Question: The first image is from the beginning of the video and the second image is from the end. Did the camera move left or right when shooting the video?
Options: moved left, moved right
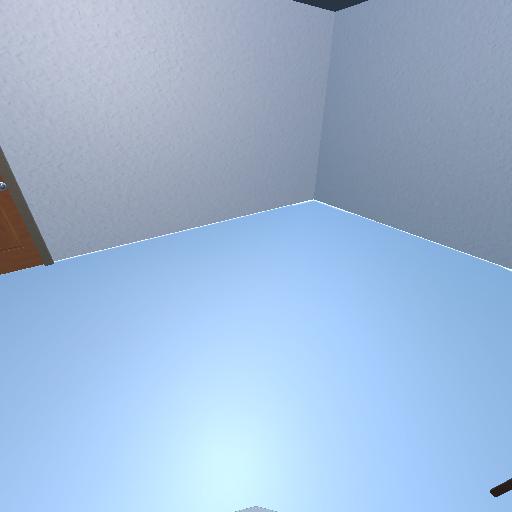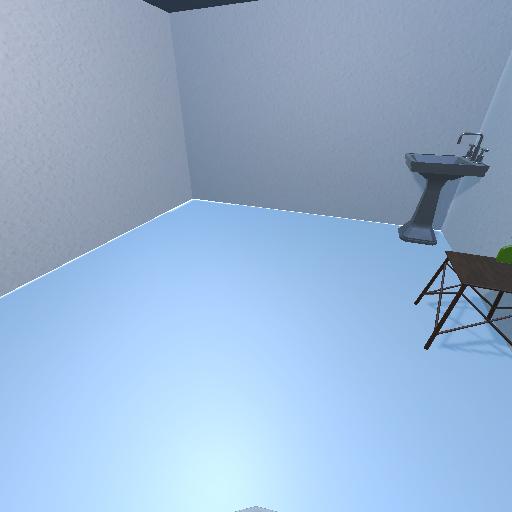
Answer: moved left